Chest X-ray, AP view. Patient: 48 years old, sex F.
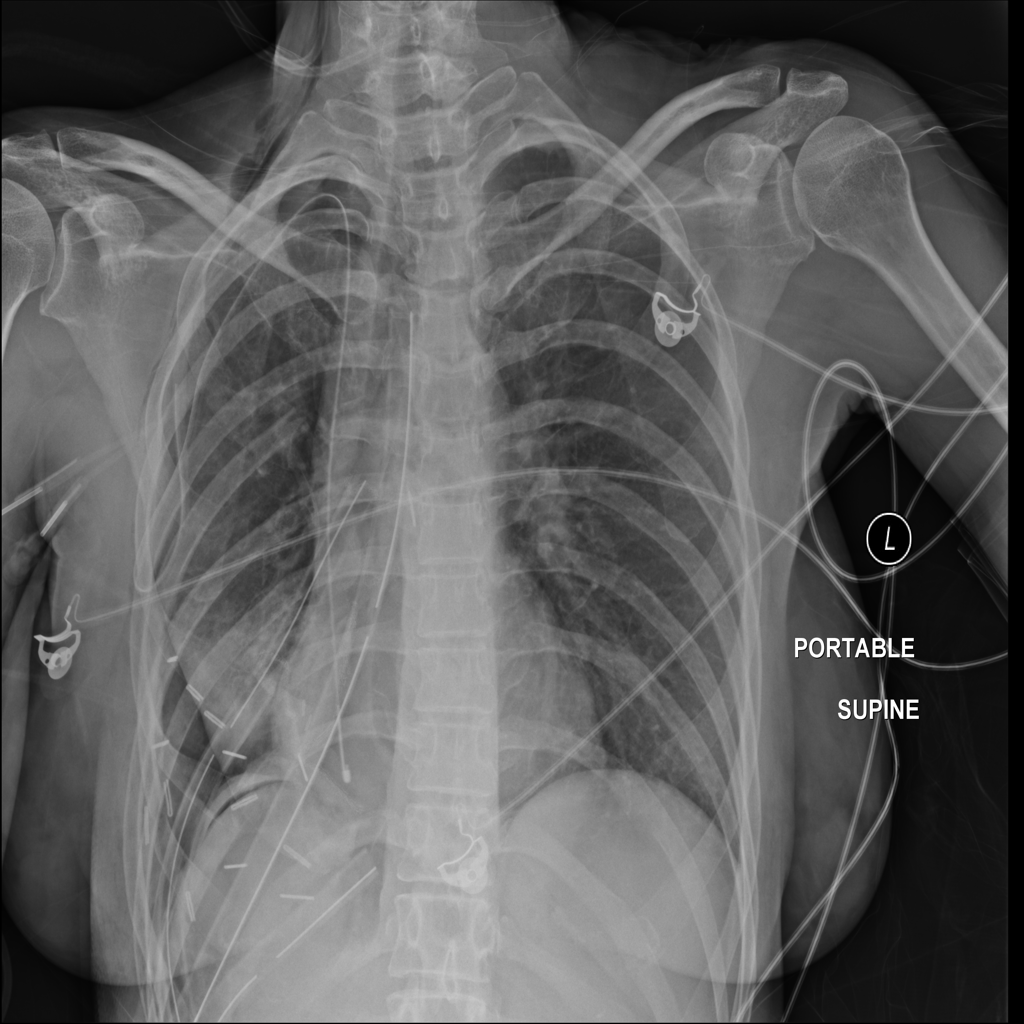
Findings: Pneumothorax